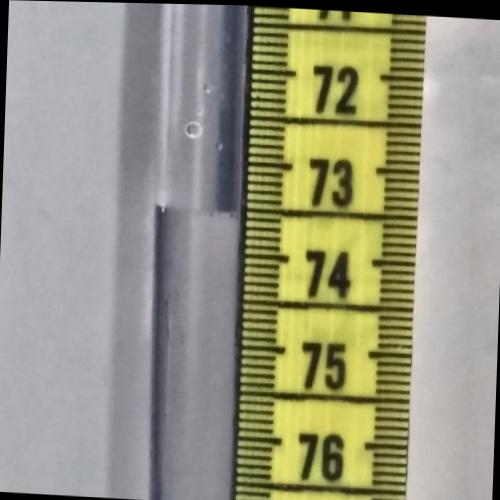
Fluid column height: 73.5 cm